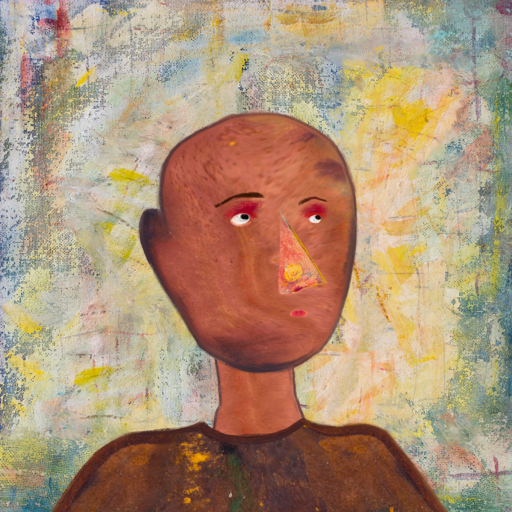
Background: Irani, Head And Neck Side: Mother_And_Son_Mother, Face Side: Irani, Bust: Comrade, Hair Side: Blank, Head Accessory: Blank, Second Necklace: Blank, Necklace: Blank, Baby: Blank